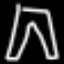
Label: pants